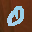
Label: 0